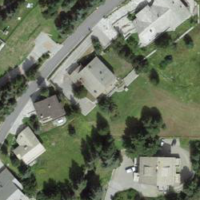
EUNIS habitat code: 55
Species observed at this site:
Sitta europaea